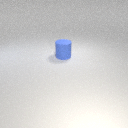
large blue rubber cylinder